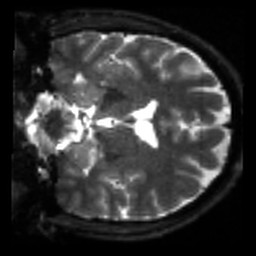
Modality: sbref
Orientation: coronal
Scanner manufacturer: siemens
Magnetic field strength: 3 T
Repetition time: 4 s
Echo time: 0.0594 s